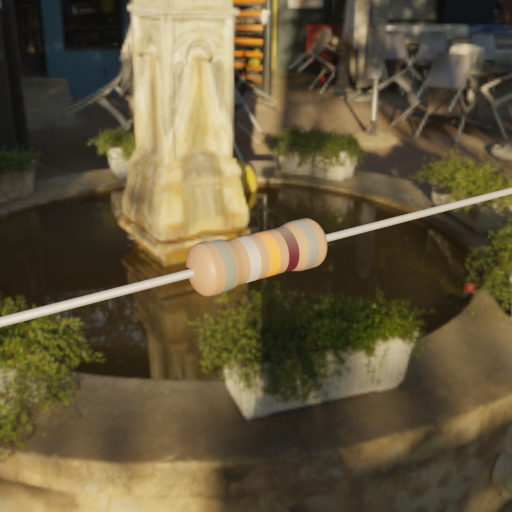
Resistor colour bands (in order): gray, silver, orange, black, silver